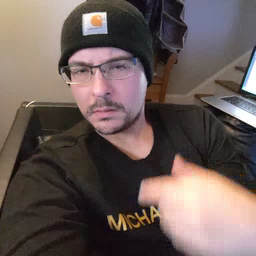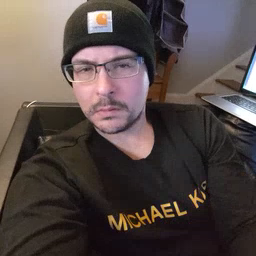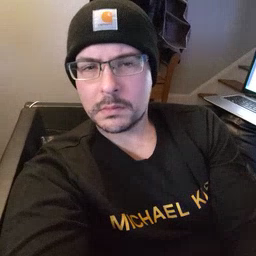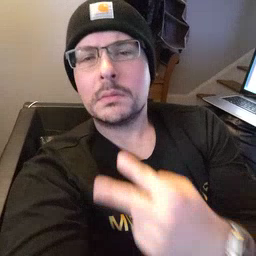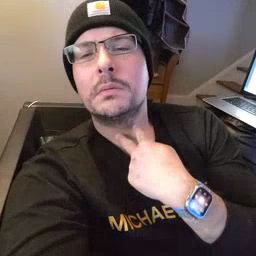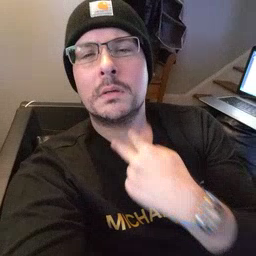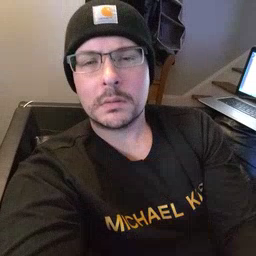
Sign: stuck